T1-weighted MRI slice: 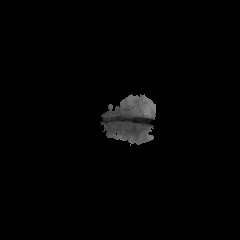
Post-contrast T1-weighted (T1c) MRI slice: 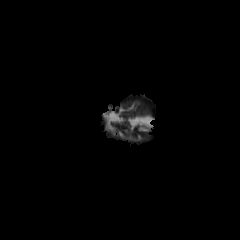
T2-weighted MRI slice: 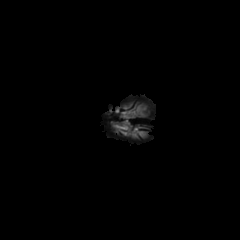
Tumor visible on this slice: no